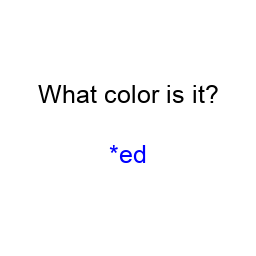
Color: blue
Color name shown: red
Background color: white
Question text color: black